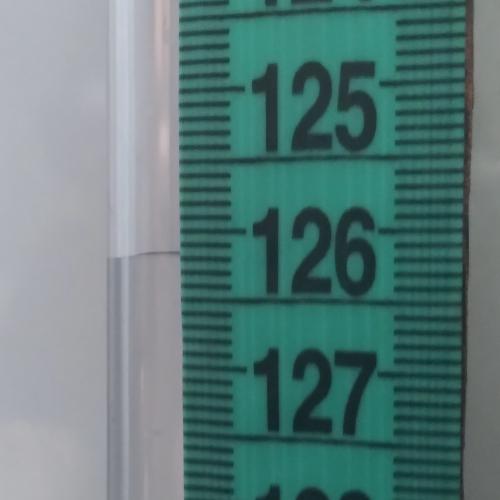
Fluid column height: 126.2 cm